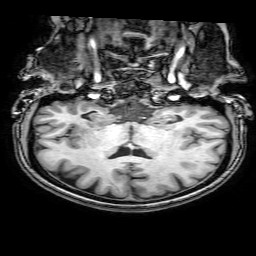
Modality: T1w
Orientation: sagittal
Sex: female
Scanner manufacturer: philips
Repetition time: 0.008064 s
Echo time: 0.00369 s